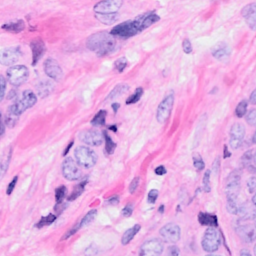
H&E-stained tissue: Breast